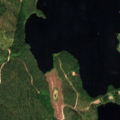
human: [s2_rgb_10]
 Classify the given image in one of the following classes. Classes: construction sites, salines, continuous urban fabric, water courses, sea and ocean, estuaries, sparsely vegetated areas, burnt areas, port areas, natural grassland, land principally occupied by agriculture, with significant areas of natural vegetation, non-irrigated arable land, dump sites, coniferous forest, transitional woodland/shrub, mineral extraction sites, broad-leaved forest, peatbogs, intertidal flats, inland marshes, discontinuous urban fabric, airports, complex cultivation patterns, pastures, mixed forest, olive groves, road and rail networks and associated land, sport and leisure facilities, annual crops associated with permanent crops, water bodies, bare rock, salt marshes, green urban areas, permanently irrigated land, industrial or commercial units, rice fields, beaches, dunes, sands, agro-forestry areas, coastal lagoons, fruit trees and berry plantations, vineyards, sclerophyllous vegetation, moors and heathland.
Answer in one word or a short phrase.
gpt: coniferous forest, water bodies